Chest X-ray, PA view. Patient: 21 years old, sex M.
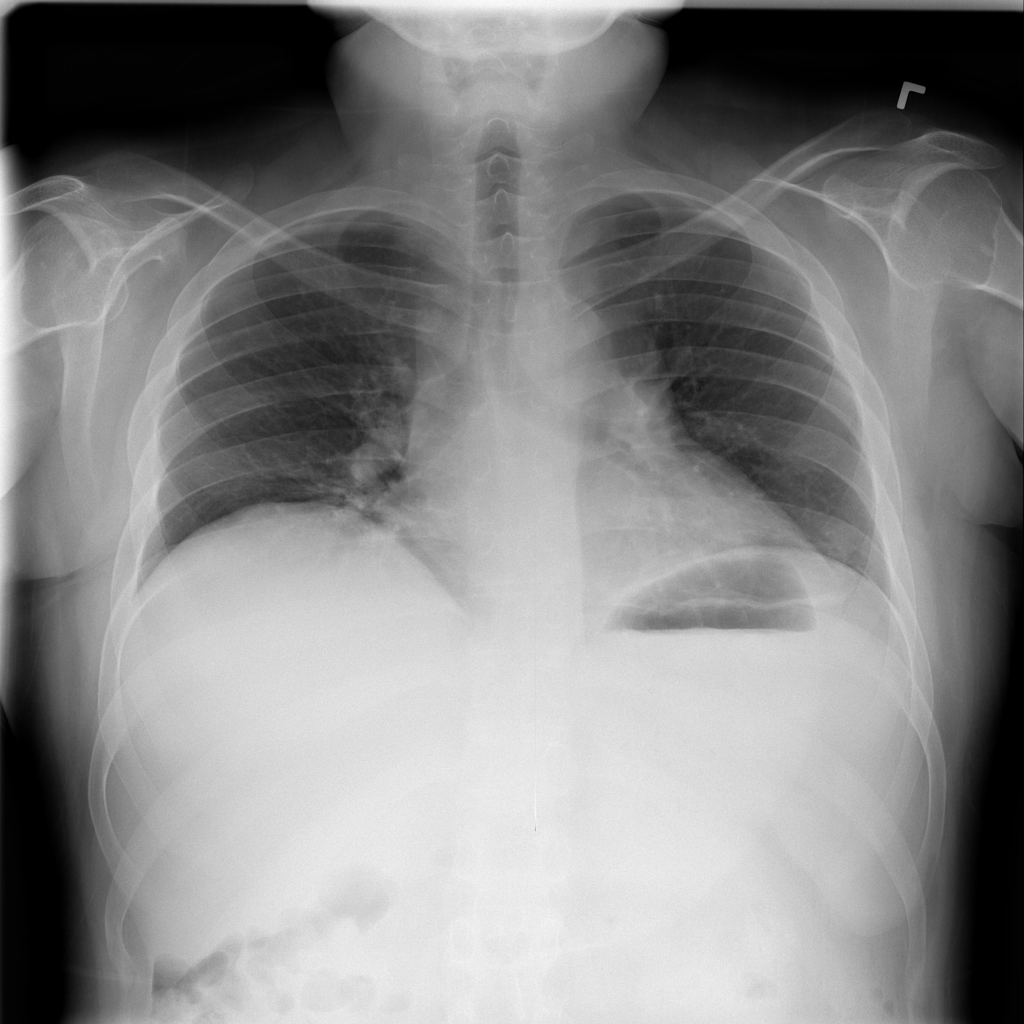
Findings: No Finding